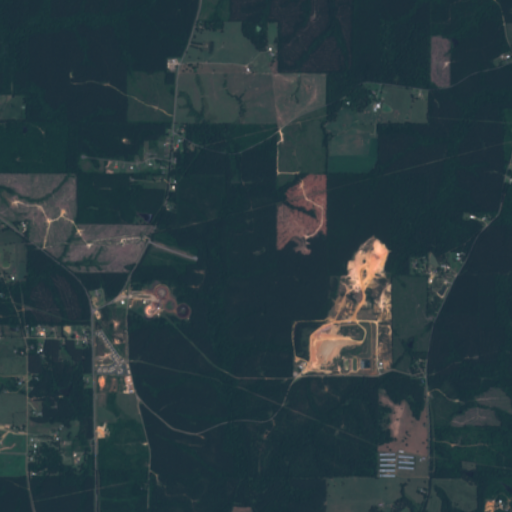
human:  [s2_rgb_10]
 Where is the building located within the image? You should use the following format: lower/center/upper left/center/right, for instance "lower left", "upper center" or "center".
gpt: The building is located in the upper left of the image.
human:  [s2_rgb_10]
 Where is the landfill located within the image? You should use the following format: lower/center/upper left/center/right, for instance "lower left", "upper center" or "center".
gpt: There is no landfill in the image.